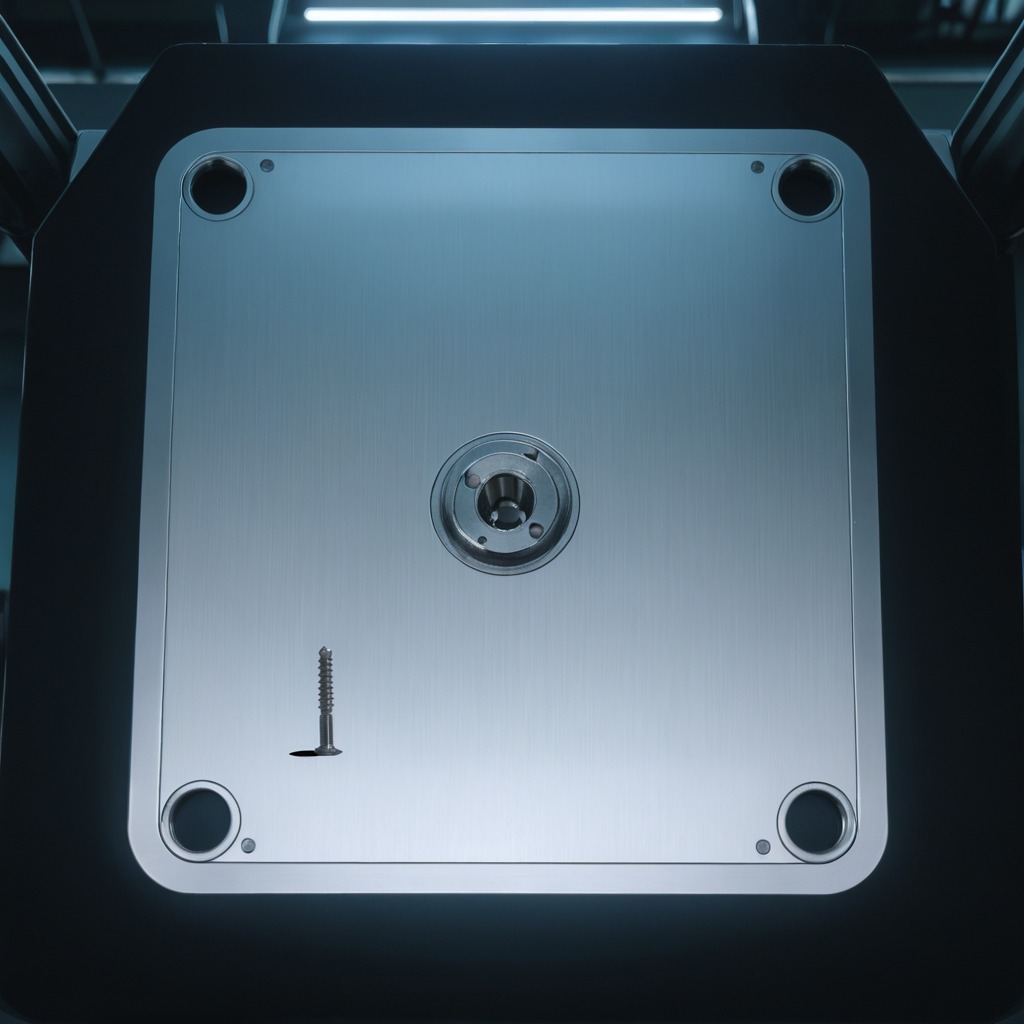
A metal screw is lying on the metal table in a machine shop under fluorescent lights.